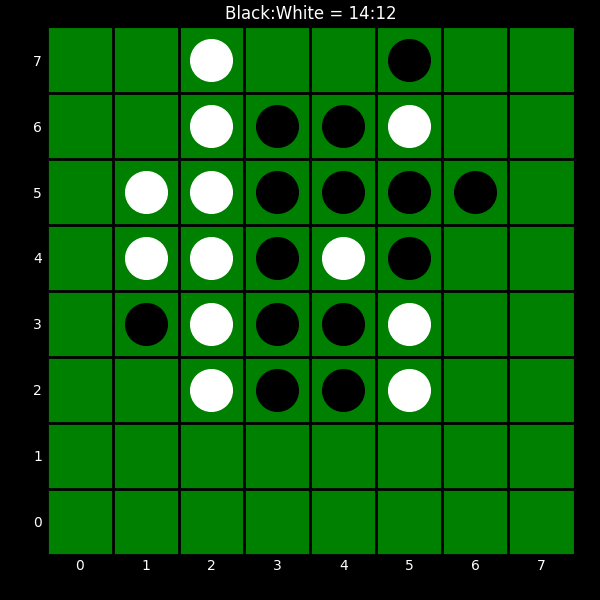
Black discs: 14
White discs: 12